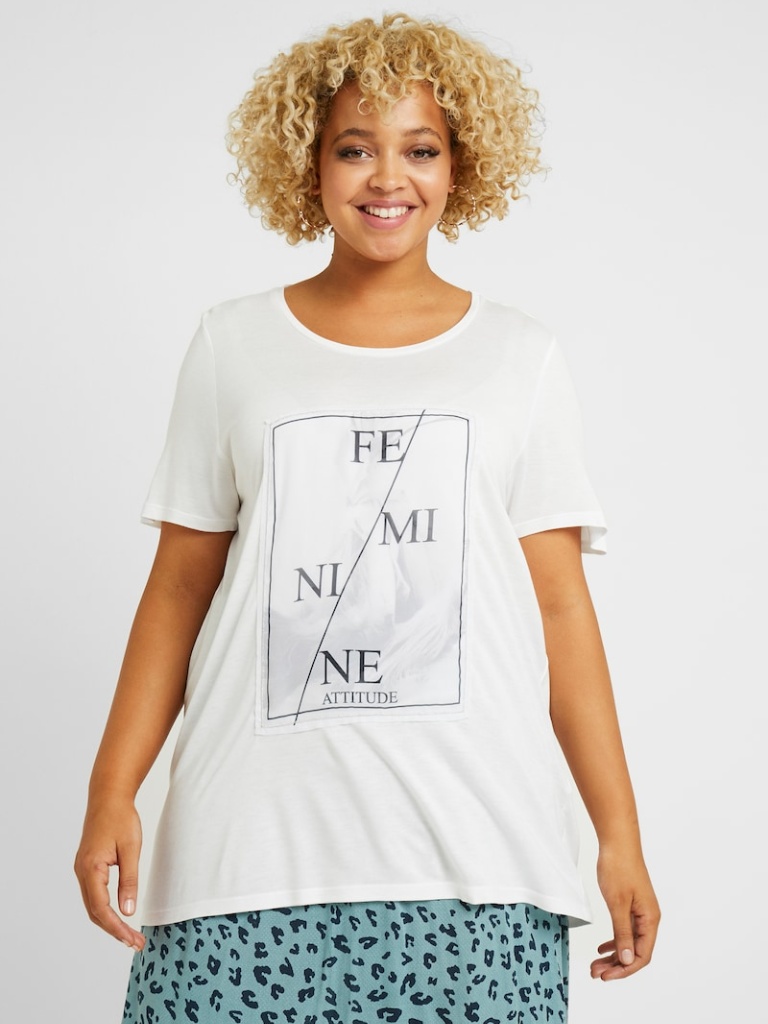
cotton relaxed short sleeve hip length Untucked crew t-shirt